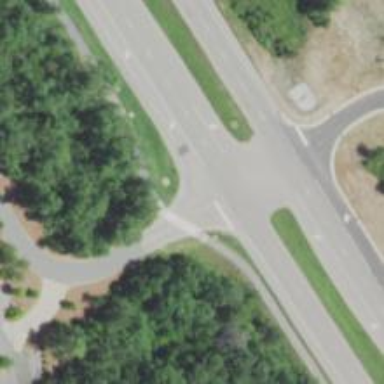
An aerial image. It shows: Marked asphalt cycleway crossing.